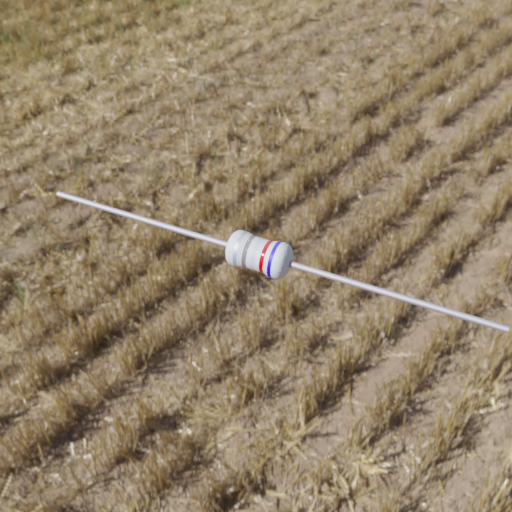
Resistor colour bands (in order): silver, gray, silver, red, blue